Field crop: maize
Growth stage: 2
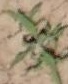
Species: atriplex